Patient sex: M
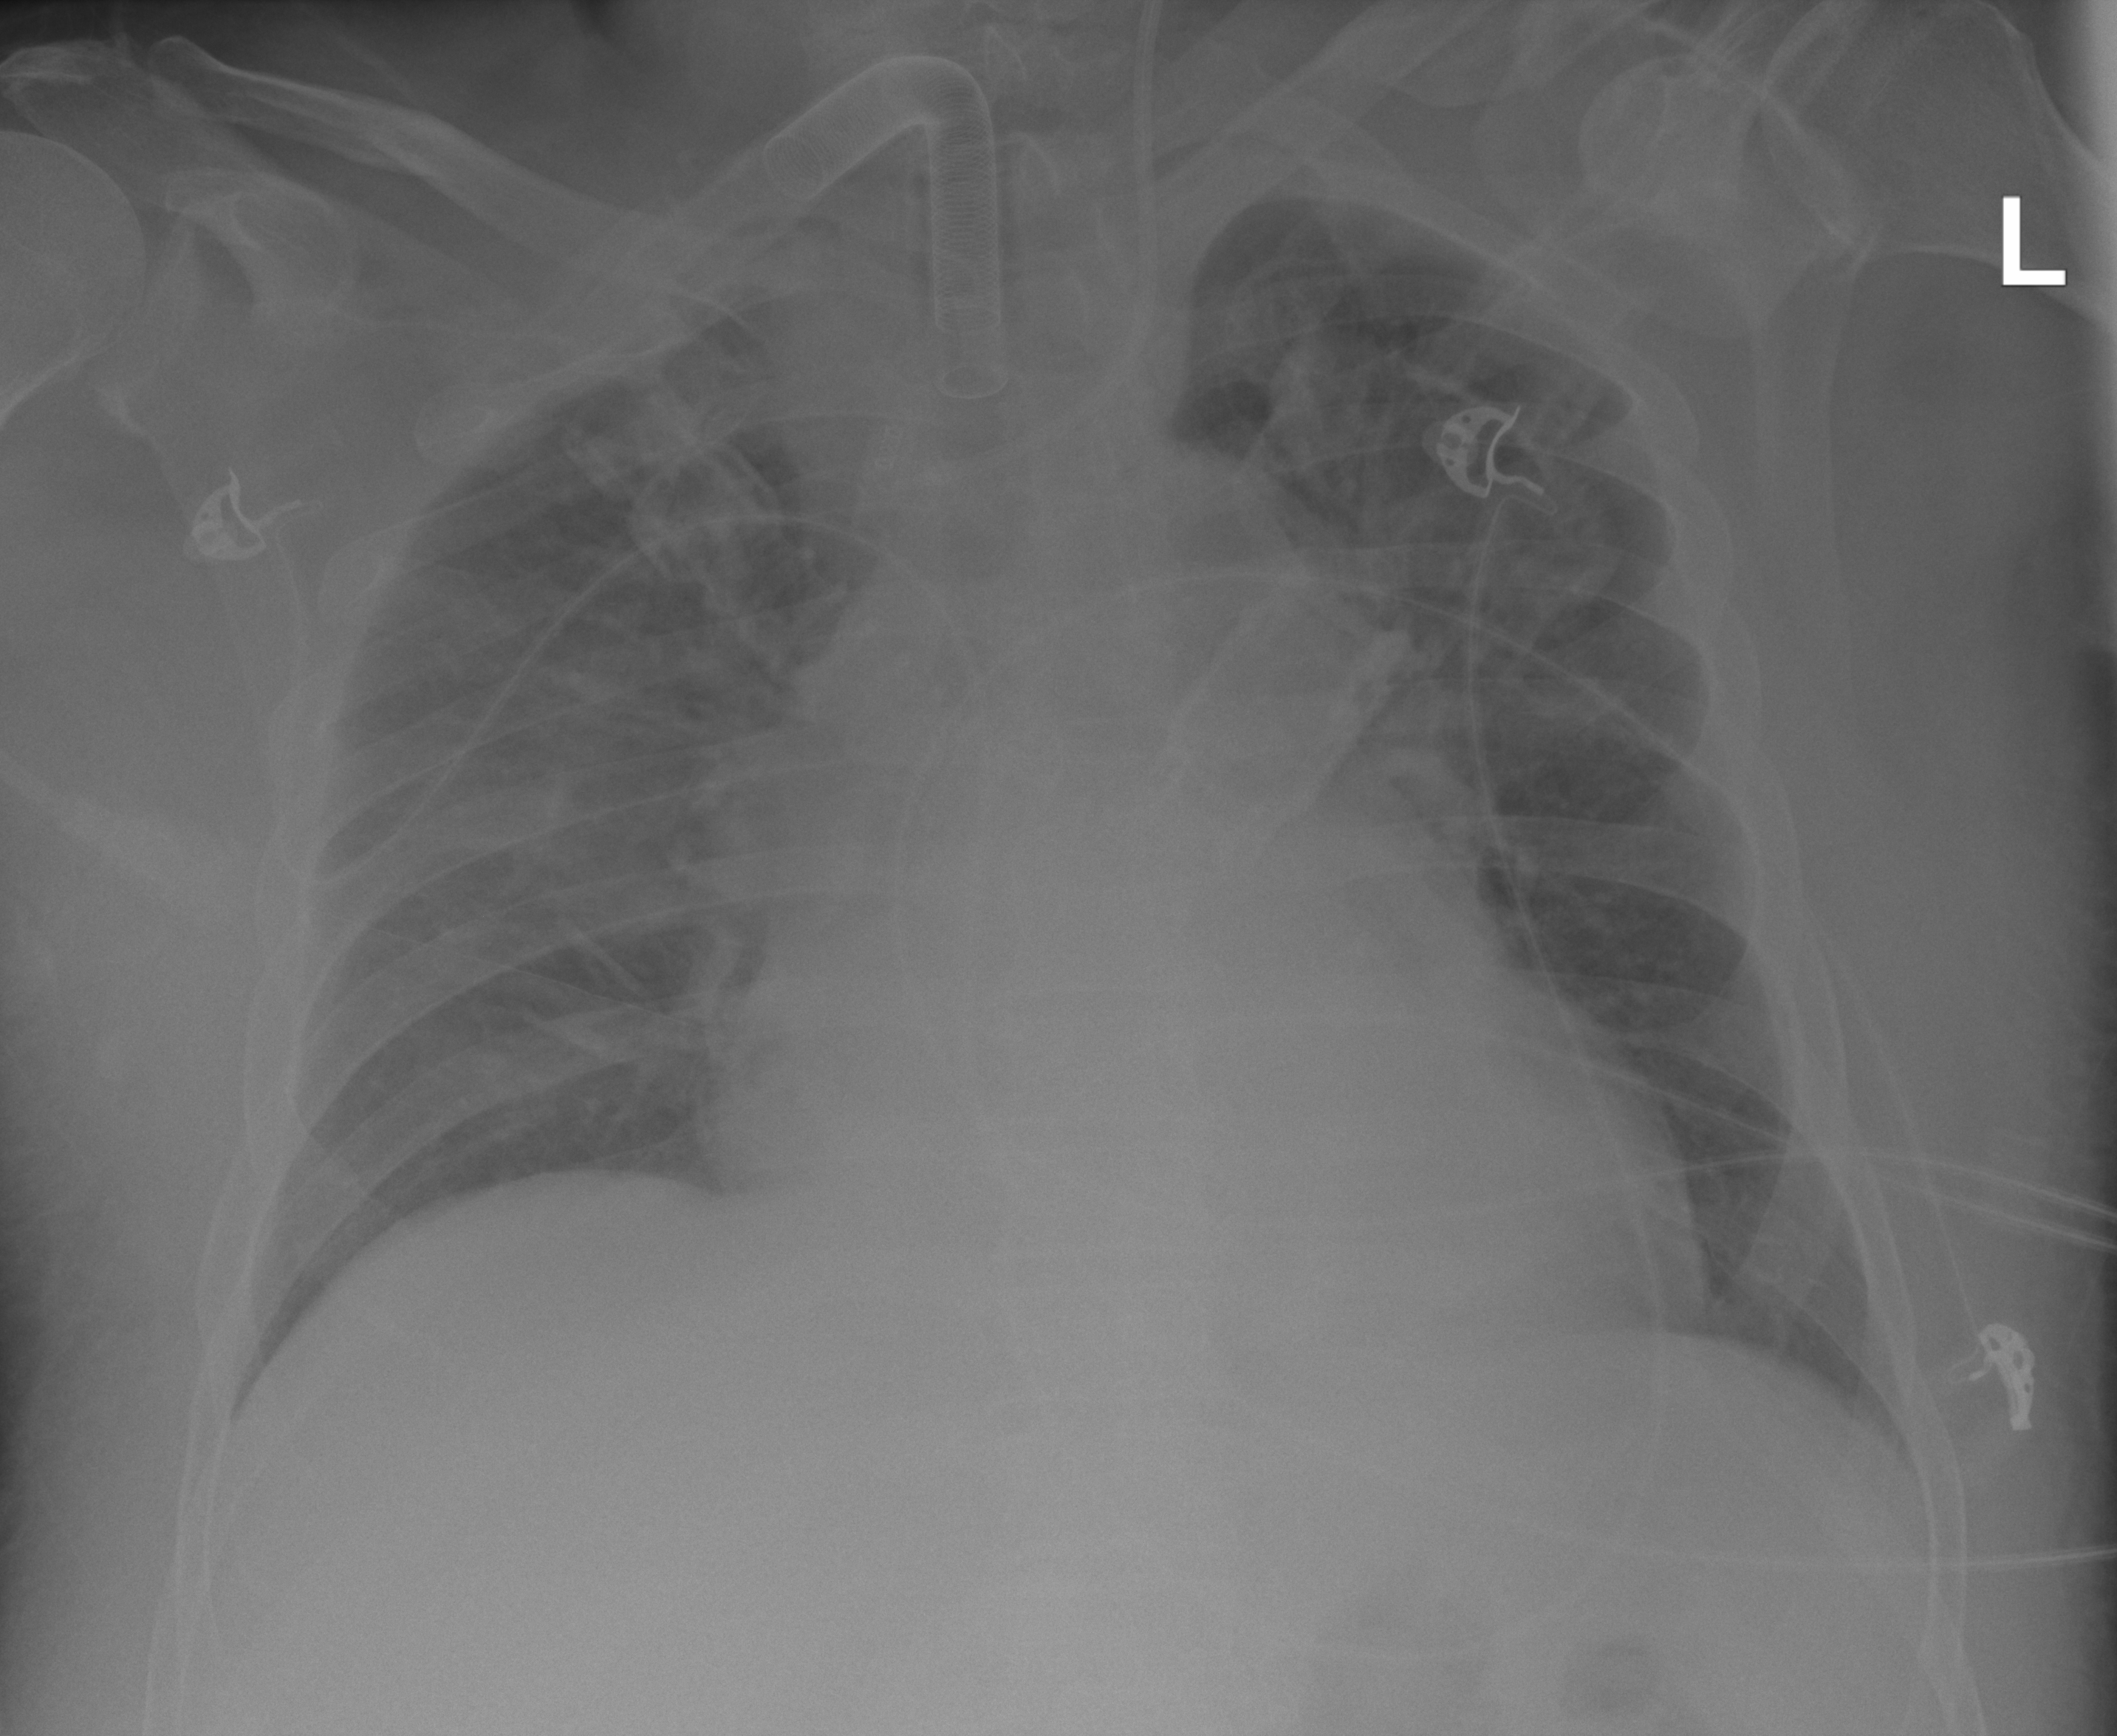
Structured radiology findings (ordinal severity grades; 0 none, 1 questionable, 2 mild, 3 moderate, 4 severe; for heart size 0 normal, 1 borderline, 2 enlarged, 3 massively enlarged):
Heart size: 1
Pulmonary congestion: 2
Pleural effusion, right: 0
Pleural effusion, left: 0
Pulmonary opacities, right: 0
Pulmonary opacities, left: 0
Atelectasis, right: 0
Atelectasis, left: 0